Question: I thought rm removes the files in alphabetically, but clearly it's not after my executation.

So, what 's the order of command rm executation?
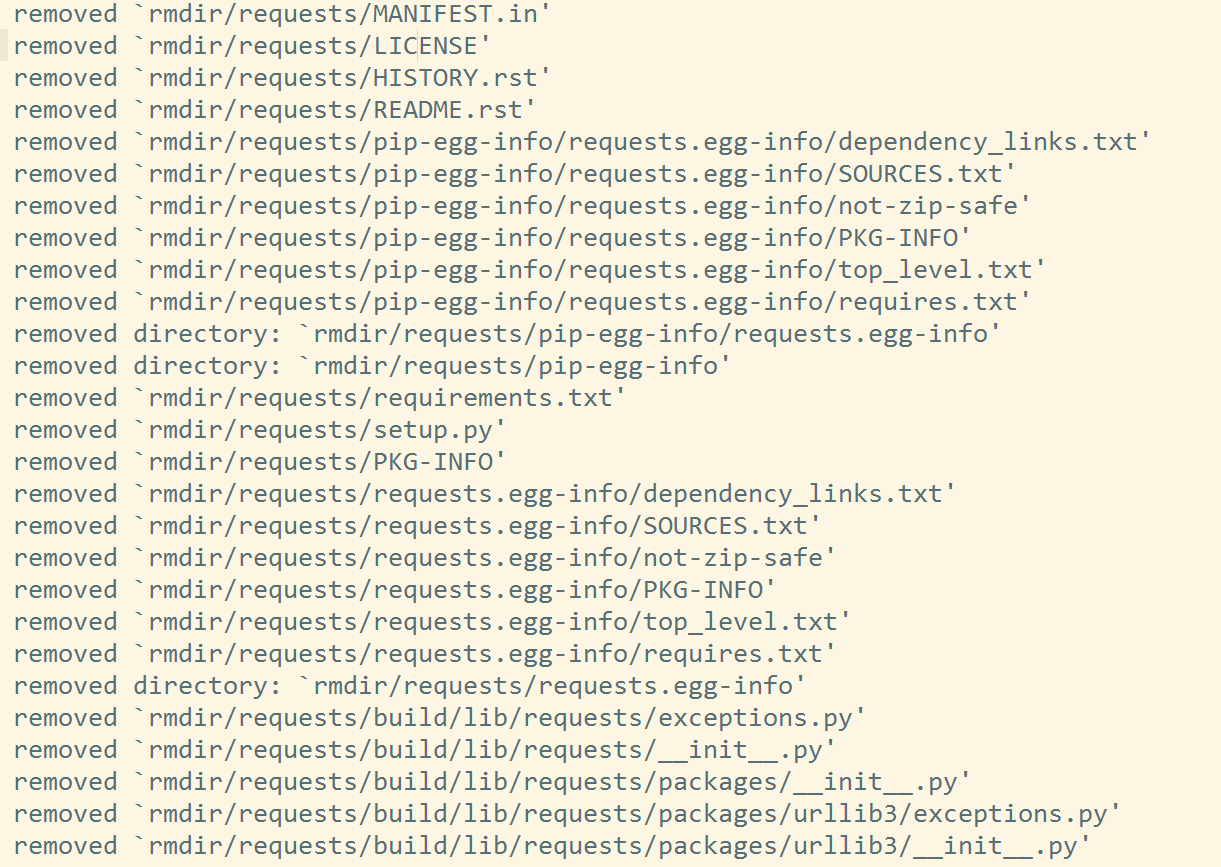
Answer: It's not 'rm' itself providing the sorted nature, it's the shell expansion. If you were to type 'rm *', the would expand that to something like:
'''
rm aaa bbb ccc
'''
and 'rm' would never even a '*' argument. By the way, while I'm not certain that sorted behaviour is guaranteed for shells, it certainly is for 'bash', as per the documentation:
> ... replaced with an alphabetically sorted list of filenames matching the pattern.
The command 'rm -rf *' is a slightly strange, hybrid case since, even if the shell sorts the '*' entries, that's still only for the first level of entries.
Hence 'rm -rf *' may well expand to:
'''
rm -rf aa_dir bb_dir cc_dir
'''
but it's totally up to how 'rm' works internally as to the order of processing of the entries those directories though, obviously, it's a safe bet that all entries in a directory will be deleted before the directory itself.
More than likely it'll just be using 'readdir()' or something similar, which will order things based on how they're stored in the directory "files" rather than some alphabetical ordering.
In any case, the order in which they're deleted probably shouldn't matter - they'll all eventually be deleted, assuming permissions allow.